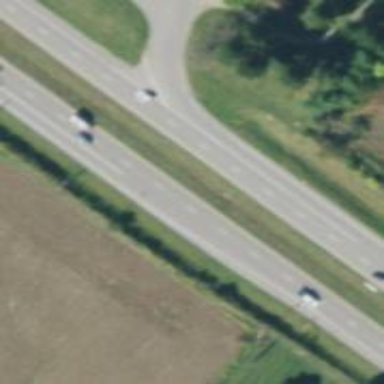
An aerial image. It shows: This image shows trunk highway that functions as expressway.